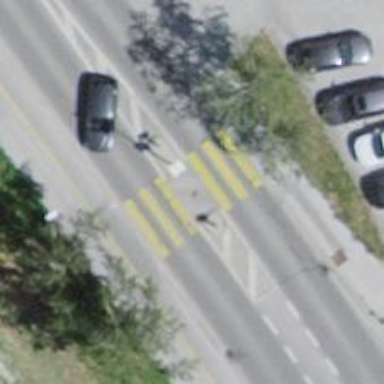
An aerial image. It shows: Marked footway with asphalt surface. The crossing includes pedestrian island.